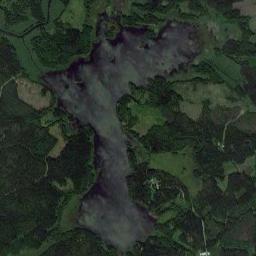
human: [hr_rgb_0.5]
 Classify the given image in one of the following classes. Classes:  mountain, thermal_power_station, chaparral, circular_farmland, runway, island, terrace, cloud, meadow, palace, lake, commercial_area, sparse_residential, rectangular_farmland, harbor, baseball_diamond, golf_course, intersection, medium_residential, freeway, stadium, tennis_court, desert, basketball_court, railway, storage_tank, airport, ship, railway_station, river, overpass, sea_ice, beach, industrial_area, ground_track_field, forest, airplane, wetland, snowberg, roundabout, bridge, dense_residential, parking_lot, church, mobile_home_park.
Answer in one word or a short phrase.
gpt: lake